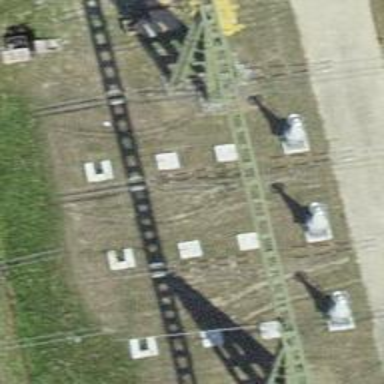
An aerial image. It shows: Insulator used in power equipment.